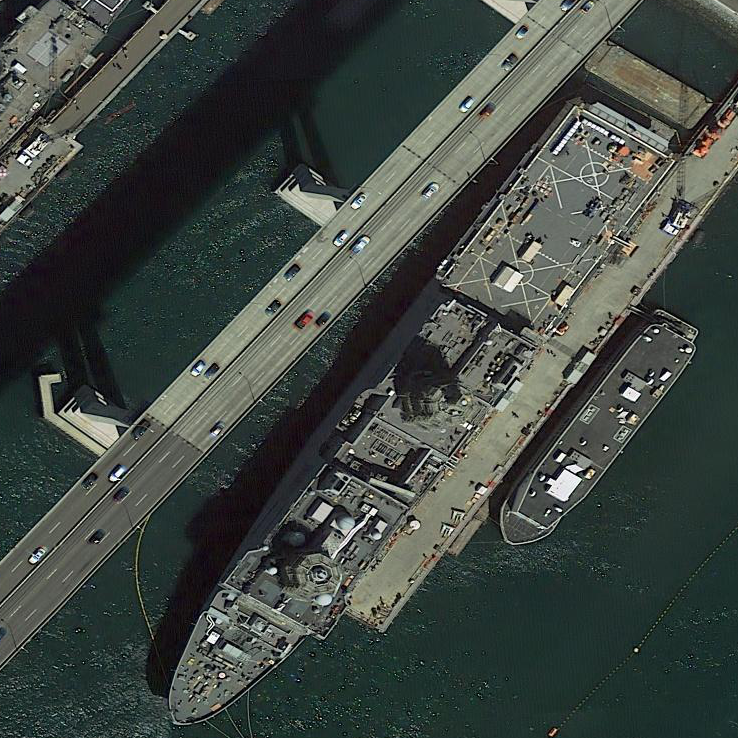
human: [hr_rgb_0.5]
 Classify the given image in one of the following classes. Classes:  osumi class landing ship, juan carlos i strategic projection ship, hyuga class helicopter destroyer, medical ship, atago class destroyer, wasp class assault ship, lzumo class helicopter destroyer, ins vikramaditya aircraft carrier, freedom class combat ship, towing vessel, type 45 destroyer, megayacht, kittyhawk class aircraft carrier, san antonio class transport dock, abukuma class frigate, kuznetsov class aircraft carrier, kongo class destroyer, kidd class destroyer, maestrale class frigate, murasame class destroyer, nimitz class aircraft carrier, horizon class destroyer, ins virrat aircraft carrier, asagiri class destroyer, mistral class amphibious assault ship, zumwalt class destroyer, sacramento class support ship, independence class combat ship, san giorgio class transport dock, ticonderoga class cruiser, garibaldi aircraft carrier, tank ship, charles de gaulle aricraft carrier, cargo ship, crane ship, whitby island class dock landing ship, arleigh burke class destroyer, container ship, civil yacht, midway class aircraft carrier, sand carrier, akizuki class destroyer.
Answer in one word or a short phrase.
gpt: San Antonio class transport dock